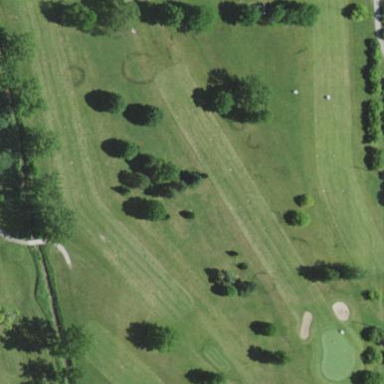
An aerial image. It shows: Grassy area designated as golf fairway.